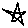
Label: star